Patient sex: F
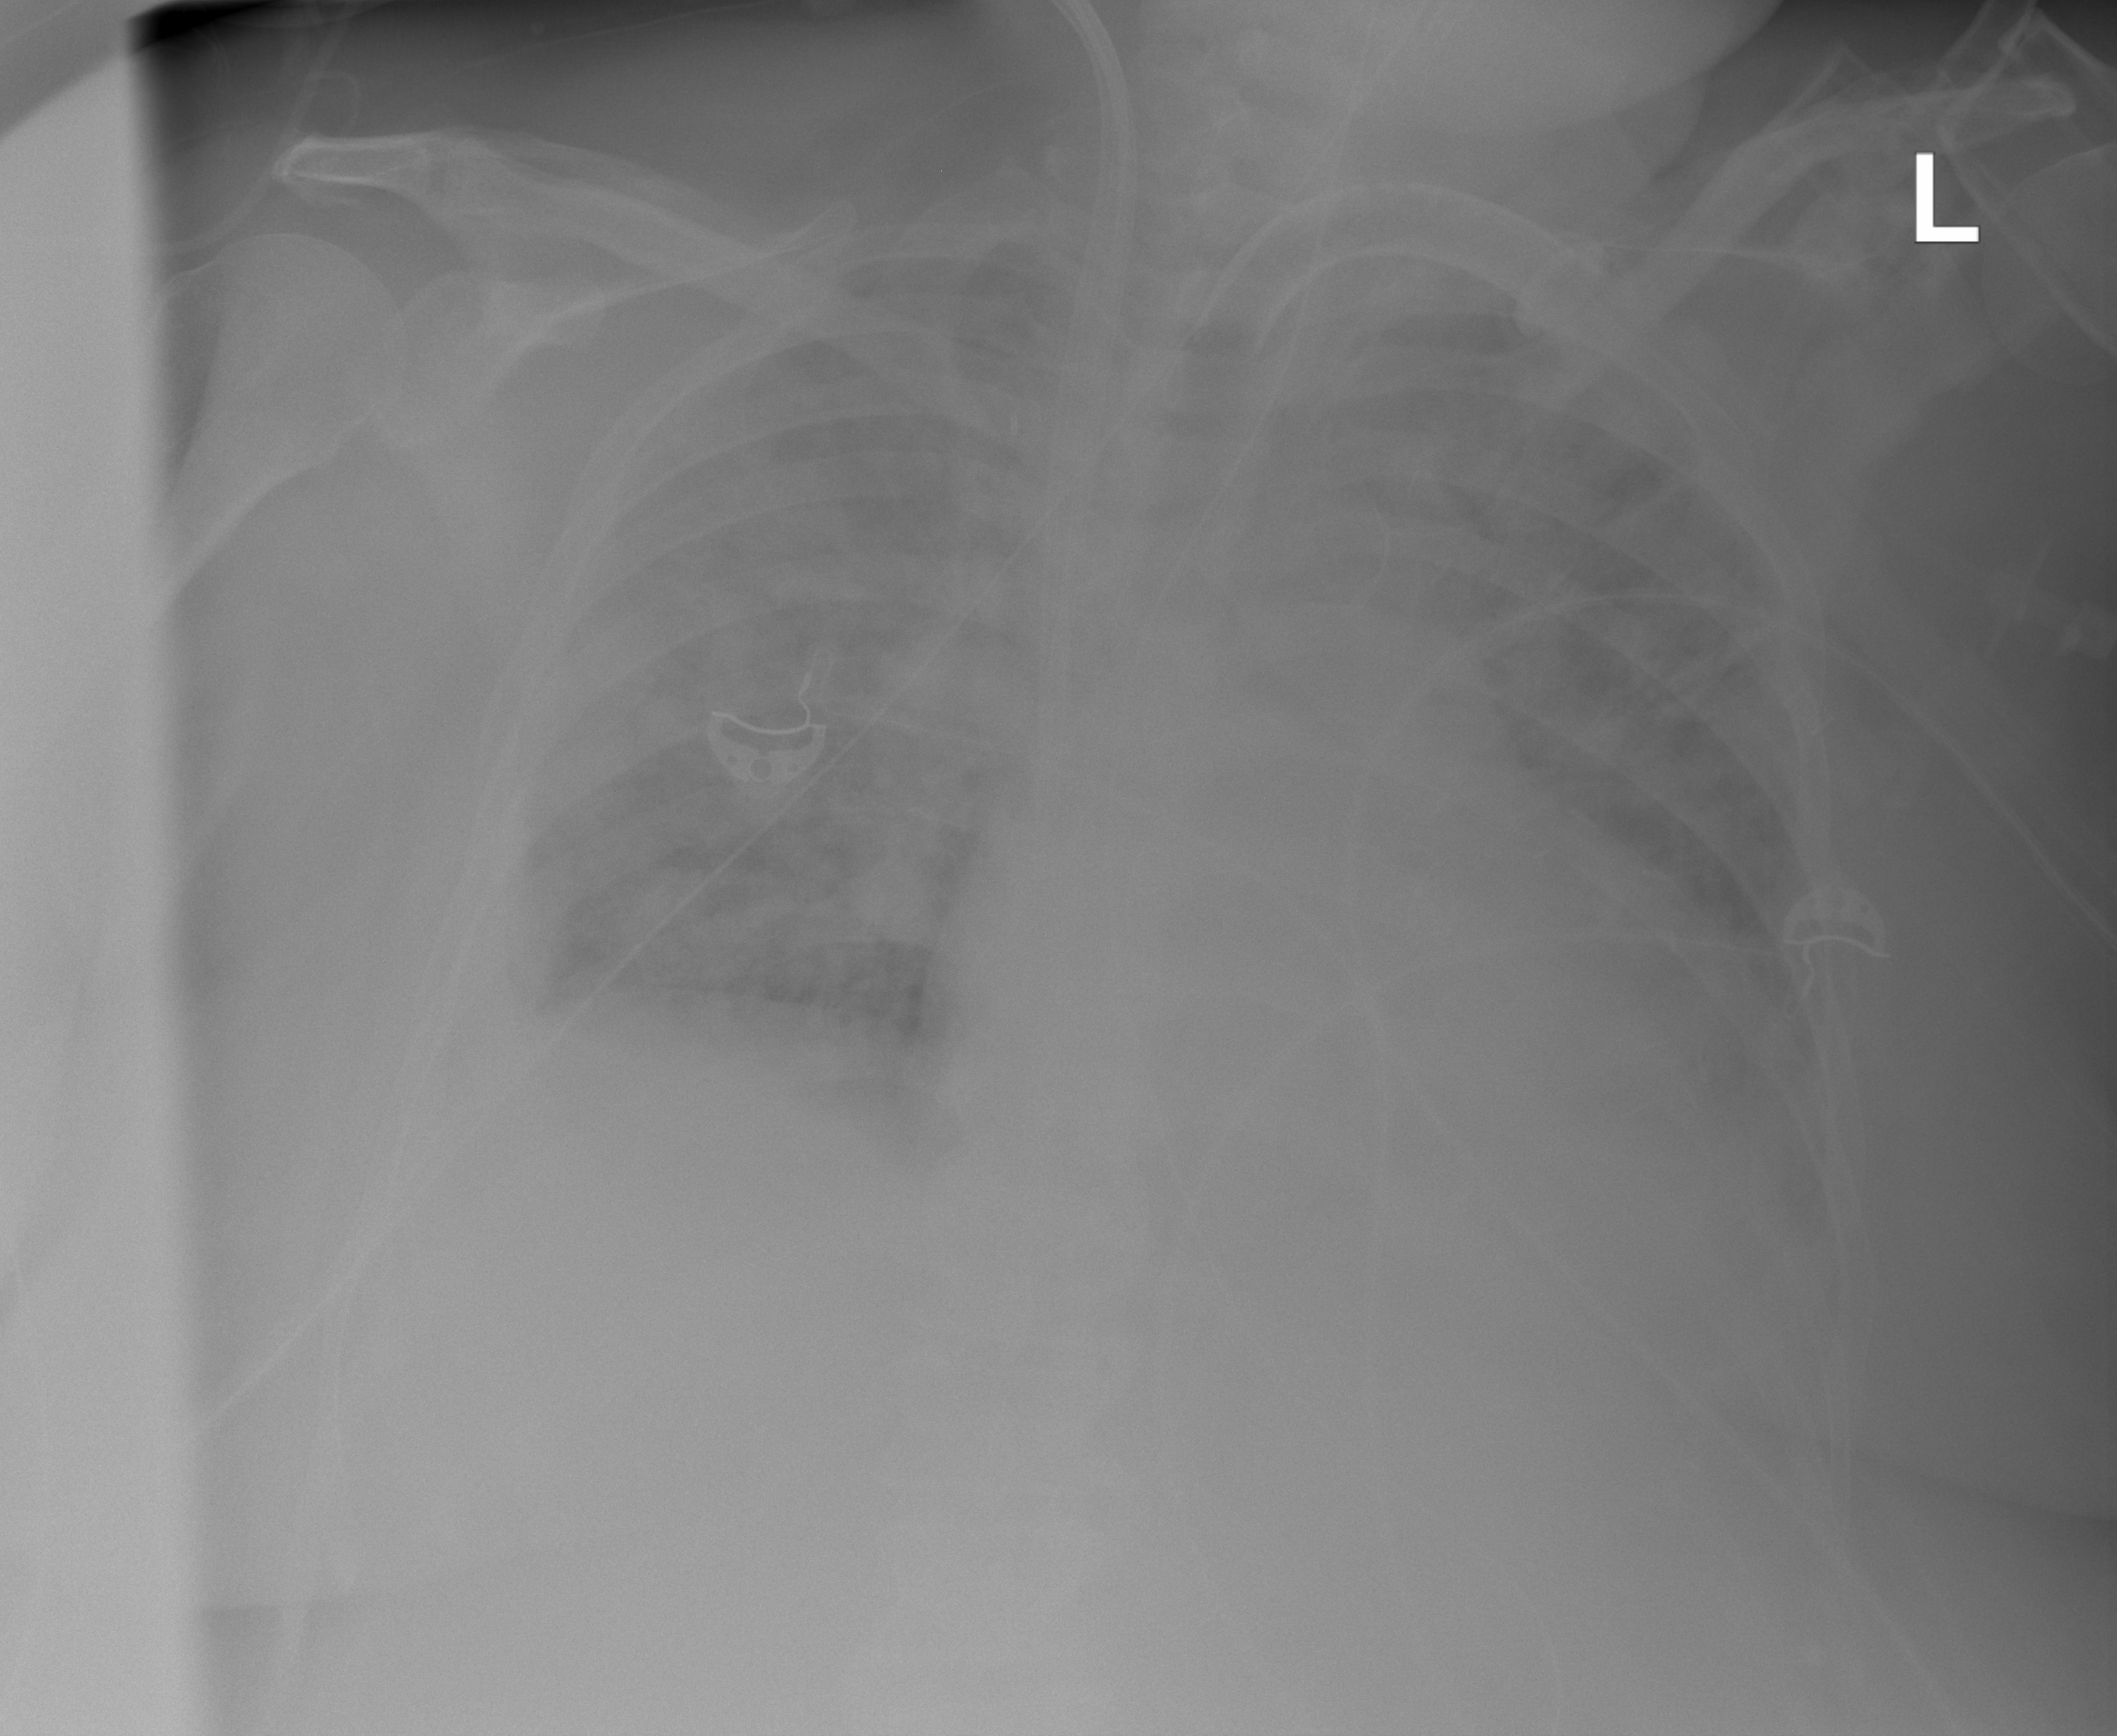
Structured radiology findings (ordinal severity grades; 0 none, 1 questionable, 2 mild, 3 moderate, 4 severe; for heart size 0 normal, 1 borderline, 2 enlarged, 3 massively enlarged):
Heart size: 2
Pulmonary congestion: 3
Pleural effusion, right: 2
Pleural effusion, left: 2
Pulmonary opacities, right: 3
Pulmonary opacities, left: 2
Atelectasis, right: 2
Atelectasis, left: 0